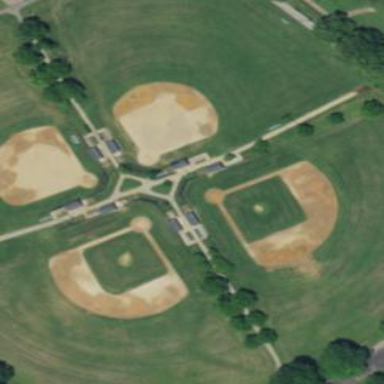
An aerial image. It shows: Baseball pitch for leisure land.